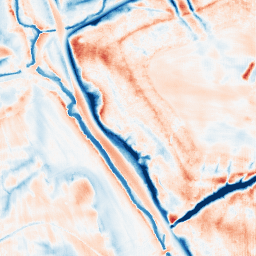
Category: edge_preserving
Decomposition family: guided
Decomposition parameters: radius: 8
eps: 0.01
Upsampling method: fft_zeropad
Upsampling parameters: scale: 4
Upsampling scale: 4